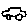
Label: car